Question: On every new SharePoint 2010 site you get the default search box (In the MasterPage) that allows you to just do a normal search.
I would like to replace this with some item that will allow you to pick Advanced or People Search, something like this.........

Is it possible to replace/alter the default search box in the MasterPage?
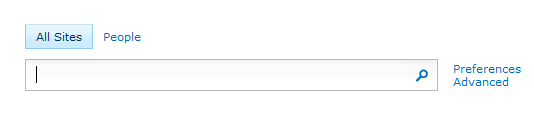
Answer: The search box is a so called delegate control, so it is not that easy to customize as you would have to overwrite the control with your own to change it. There are some advanced settings ('ShowAdvancedSearch' property) you can activate for the search box, but that's about it.
So about your question: Yes it is possible to replace the default search box, but you would have to write your own searchbox then. You should try googling for "SmallSearchInputBox". Here some articles to get you started:
- <URL>